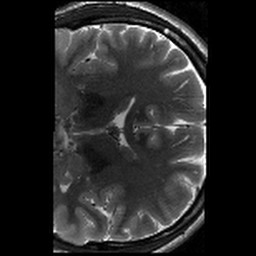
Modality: T2w
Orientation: coronal
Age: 24
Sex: male
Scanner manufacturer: siemens
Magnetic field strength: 3 T
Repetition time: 8.02 s
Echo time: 0.08 s